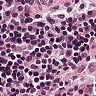
Metastatic tissue present: no